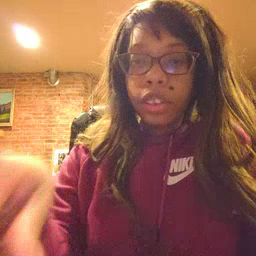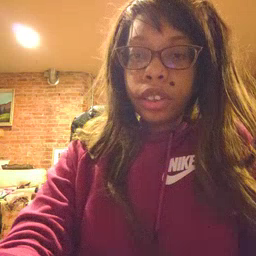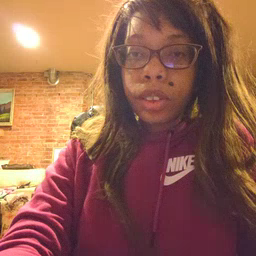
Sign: pencil